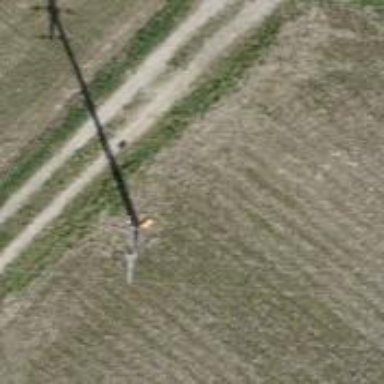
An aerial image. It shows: Pole with roof covering.